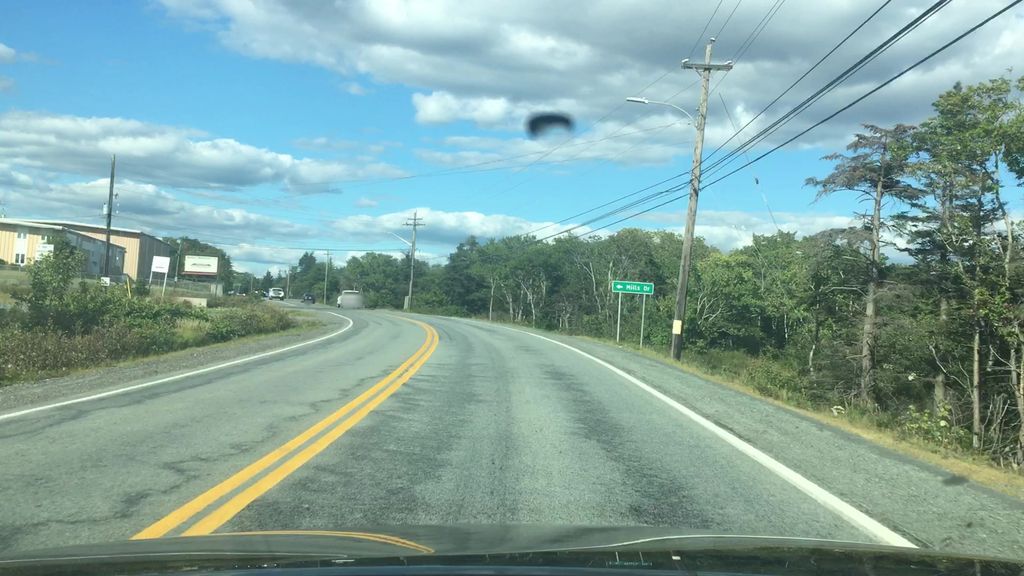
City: halifax